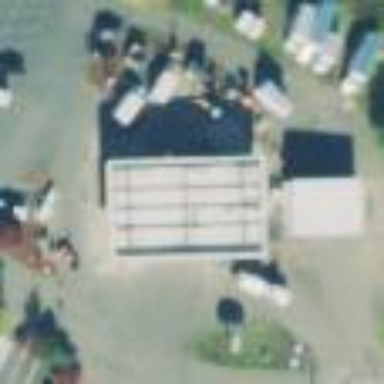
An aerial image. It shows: Fuel station.